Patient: sex M, age 58
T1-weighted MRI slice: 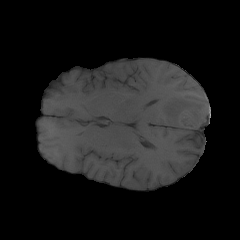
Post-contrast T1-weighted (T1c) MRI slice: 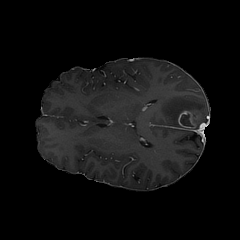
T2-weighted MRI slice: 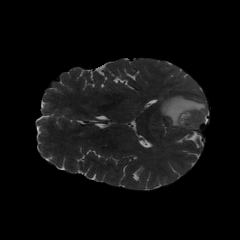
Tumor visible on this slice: yes
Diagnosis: Glioblastoma, IDH-wildtype
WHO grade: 4